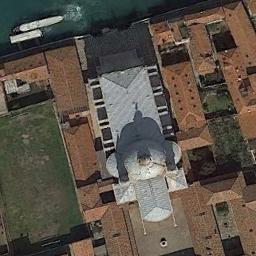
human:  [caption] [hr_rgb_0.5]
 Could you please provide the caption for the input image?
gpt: A cathedral with a brown roof and a white dome on the main house in the middle of the church, Surrounded by lawns and a river .

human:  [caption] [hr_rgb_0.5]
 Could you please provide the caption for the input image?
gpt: There is a white church with circular roof next to the water .

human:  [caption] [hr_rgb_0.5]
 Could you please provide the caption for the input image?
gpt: This is a church, Which is made up of many rectangles .

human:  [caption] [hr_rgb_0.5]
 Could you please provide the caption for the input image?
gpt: The church with a white circular pointed dome is surrounded by other buildings .

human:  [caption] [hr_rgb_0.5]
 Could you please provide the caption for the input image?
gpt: It is a church with a light-blue roof  surrounded by many red buildings .